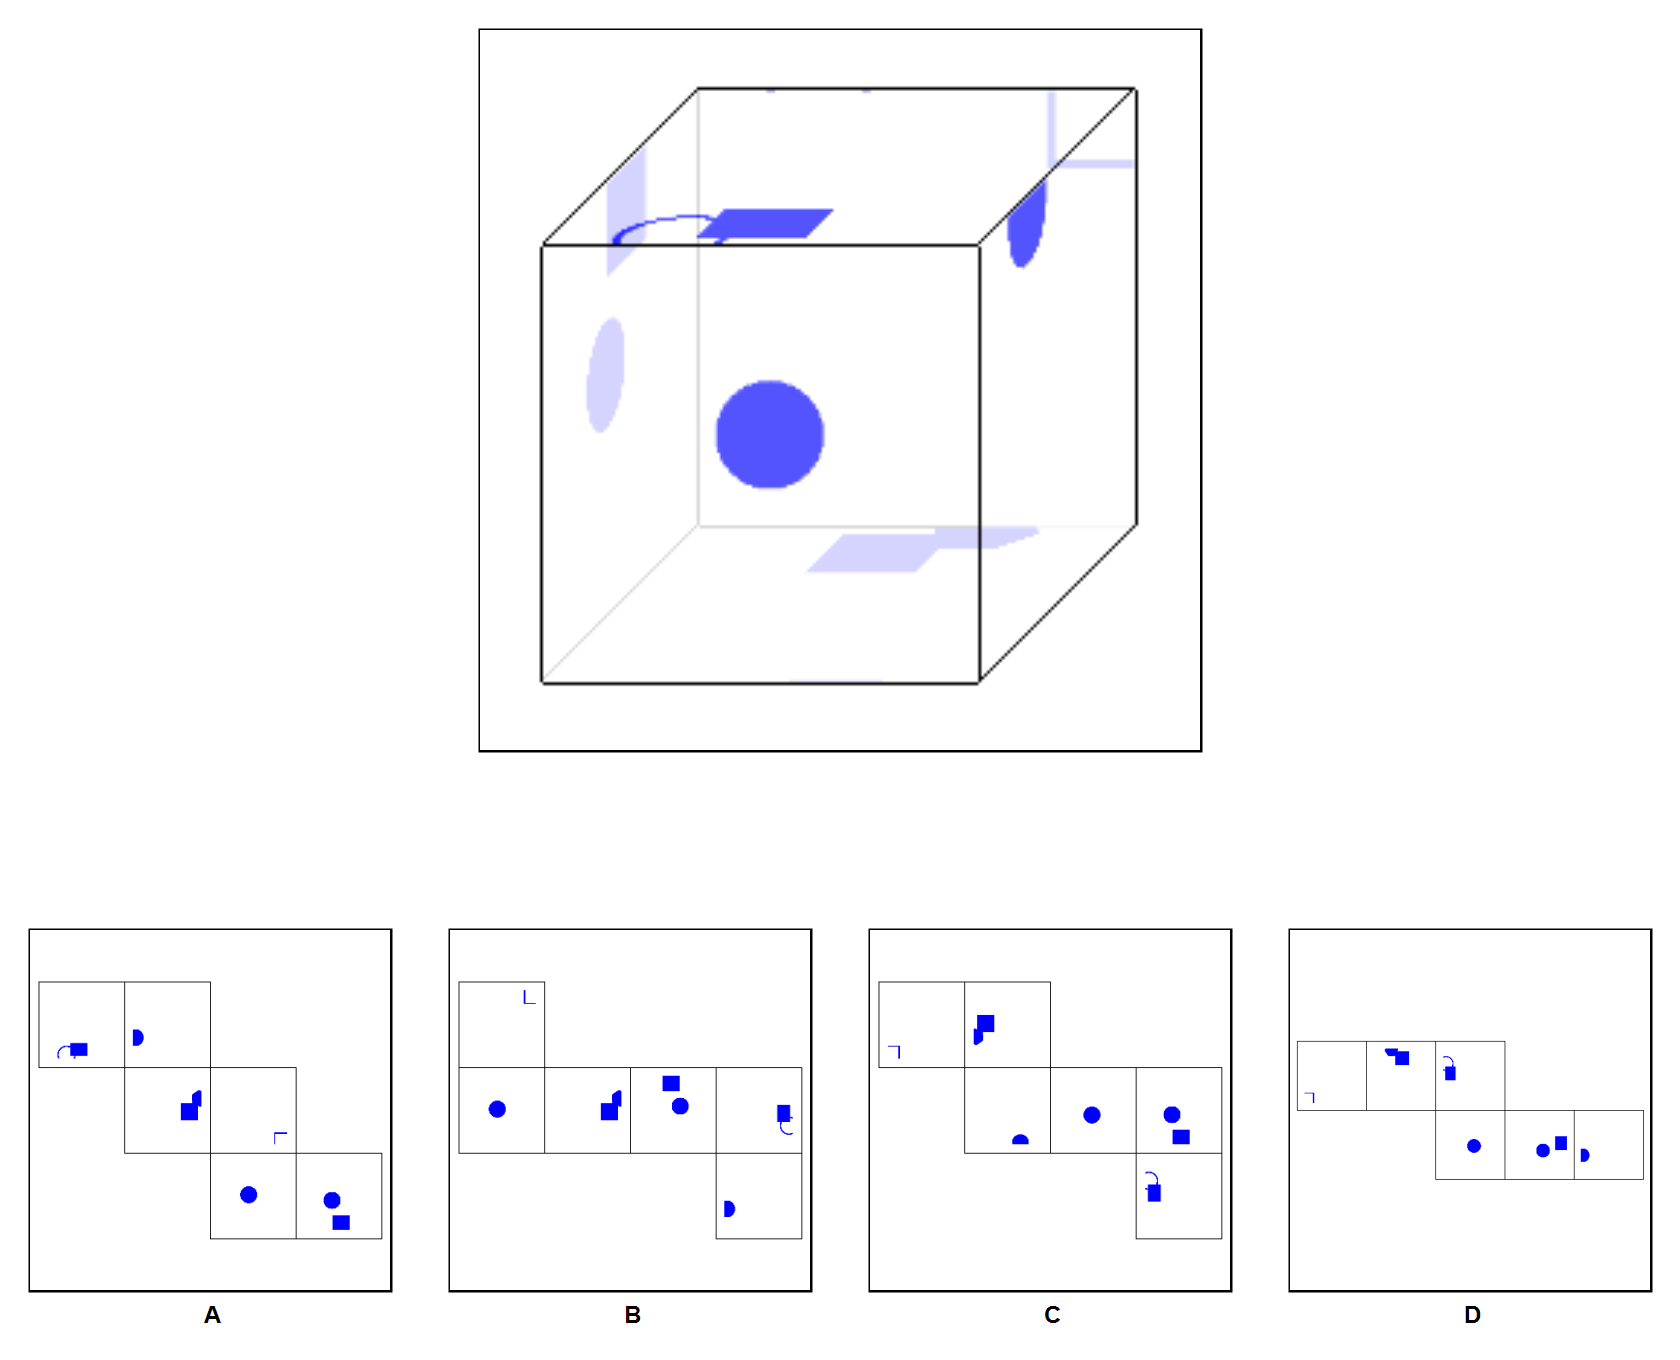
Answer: C